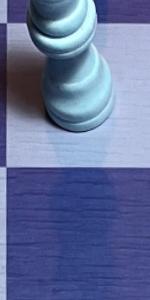
Label: Empty